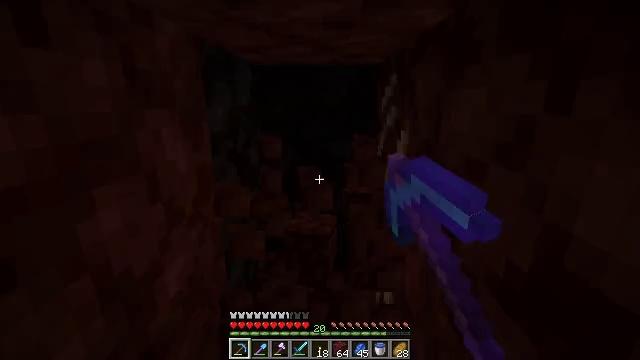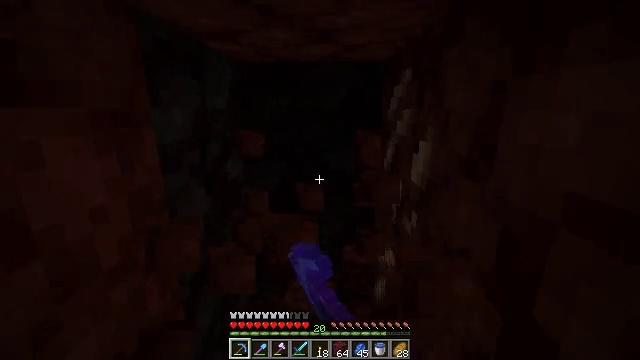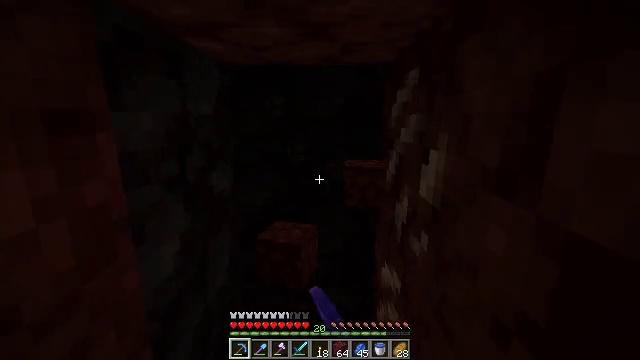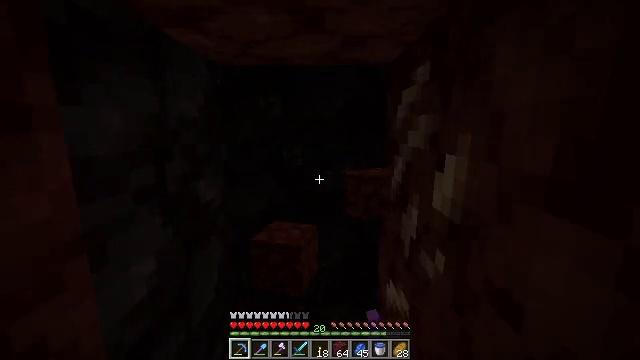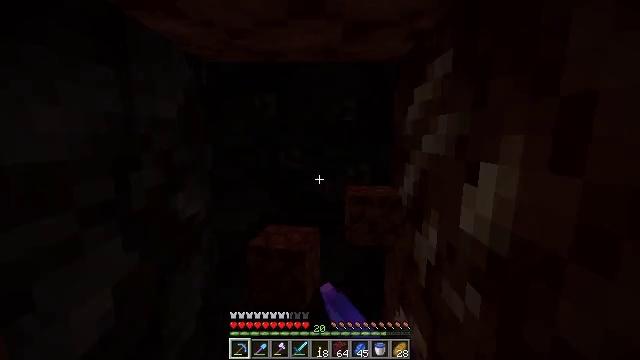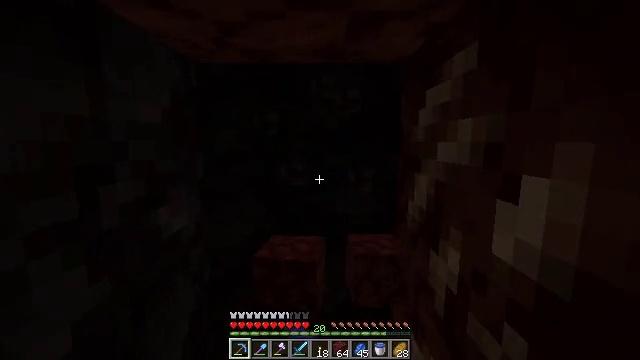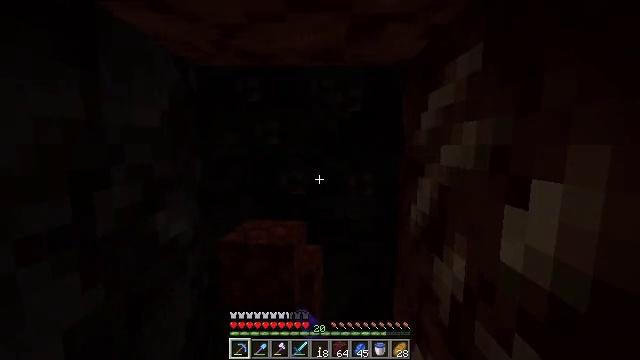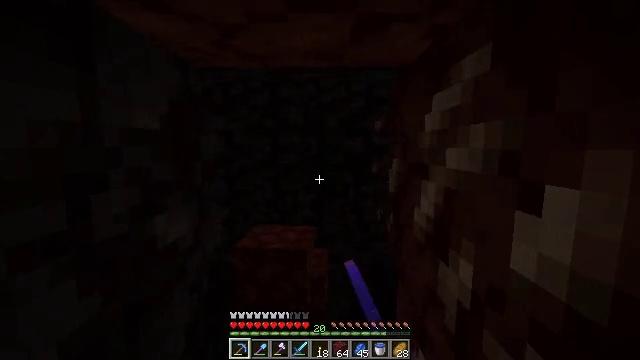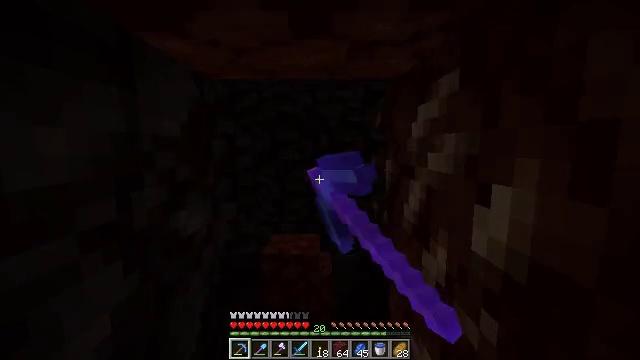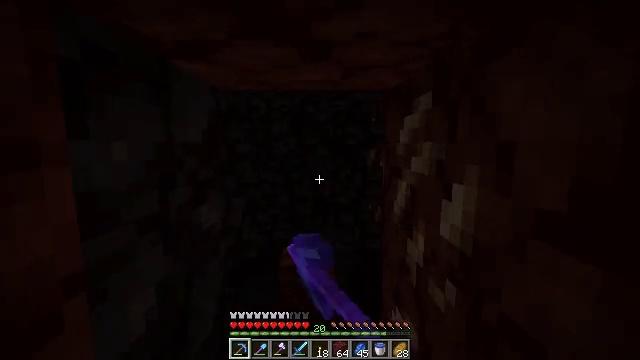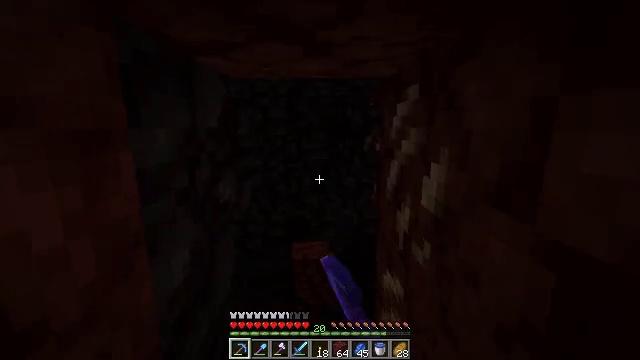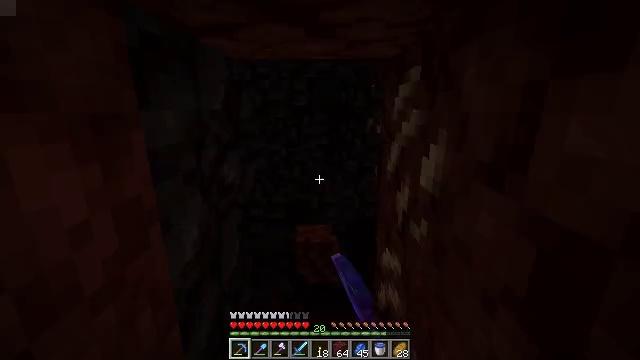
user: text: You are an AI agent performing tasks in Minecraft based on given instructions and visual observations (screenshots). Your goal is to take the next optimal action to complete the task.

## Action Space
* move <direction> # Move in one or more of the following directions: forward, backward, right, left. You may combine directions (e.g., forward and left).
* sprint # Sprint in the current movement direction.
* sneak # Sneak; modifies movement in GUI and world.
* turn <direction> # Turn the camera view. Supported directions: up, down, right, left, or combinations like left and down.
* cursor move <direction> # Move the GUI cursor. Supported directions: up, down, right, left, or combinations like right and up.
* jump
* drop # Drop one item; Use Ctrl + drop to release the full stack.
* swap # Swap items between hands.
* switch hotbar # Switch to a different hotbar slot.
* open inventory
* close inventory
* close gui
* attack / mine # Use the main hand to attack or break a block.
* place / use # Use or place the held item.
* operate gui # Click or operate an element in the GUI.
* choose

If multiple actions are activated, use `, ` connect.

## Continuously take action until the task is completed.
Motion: motion action
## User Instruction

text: Mine blackstone blocks.
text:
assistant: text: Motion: move forward, turn up, attack / mine
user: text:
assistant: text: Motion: move forward, turn up, attack / mine
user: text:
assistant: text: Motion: move forward, turn up, attack / mine
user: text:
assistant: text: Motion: turn up, attack / mine
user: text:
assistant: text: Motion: turn up, attack / mine
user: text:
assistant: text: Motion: attack / mine
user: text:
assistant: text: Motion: move back, attack / mine
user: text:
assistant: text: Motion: move back, attack / mine
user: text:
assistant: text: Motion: move back, attack / mine
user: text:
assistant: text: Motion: move back, turn down, attack / mine
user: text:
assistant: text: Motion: move back, turn down, attack / mine
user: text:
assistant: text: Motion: attack / mine